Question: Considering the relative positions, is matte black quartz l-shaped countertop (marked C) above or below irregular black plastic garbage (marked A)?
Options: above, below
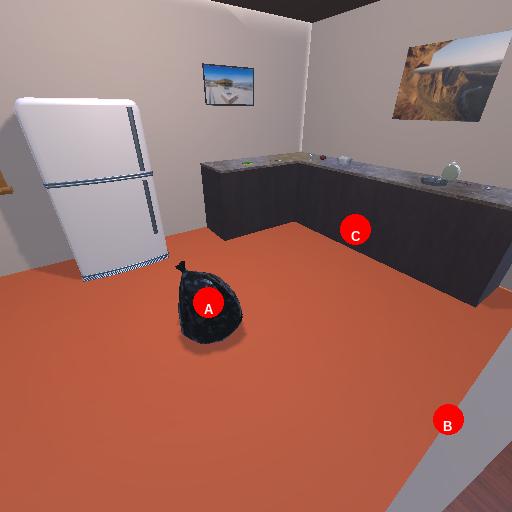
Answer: above